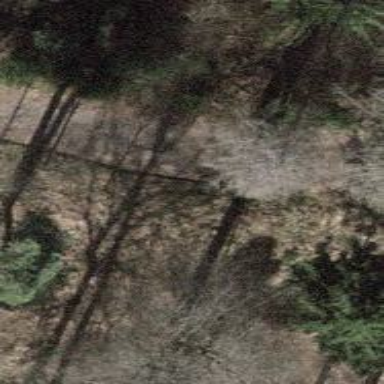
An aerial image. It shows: Track with grade 2 tracktype.